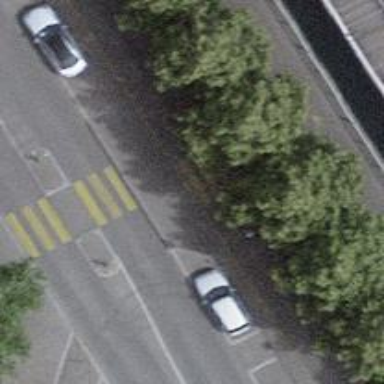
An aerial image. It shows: Marked zebra crossing on the road.